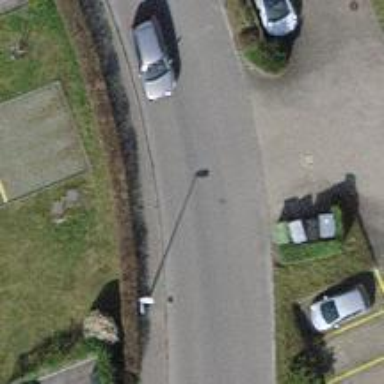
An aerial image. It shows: Service road with sidewalk alongside.